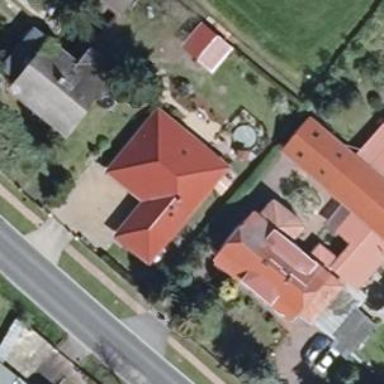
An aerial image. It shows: House with multiple building parts.